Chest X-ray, PA view. Patient: 38 years old, sex F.
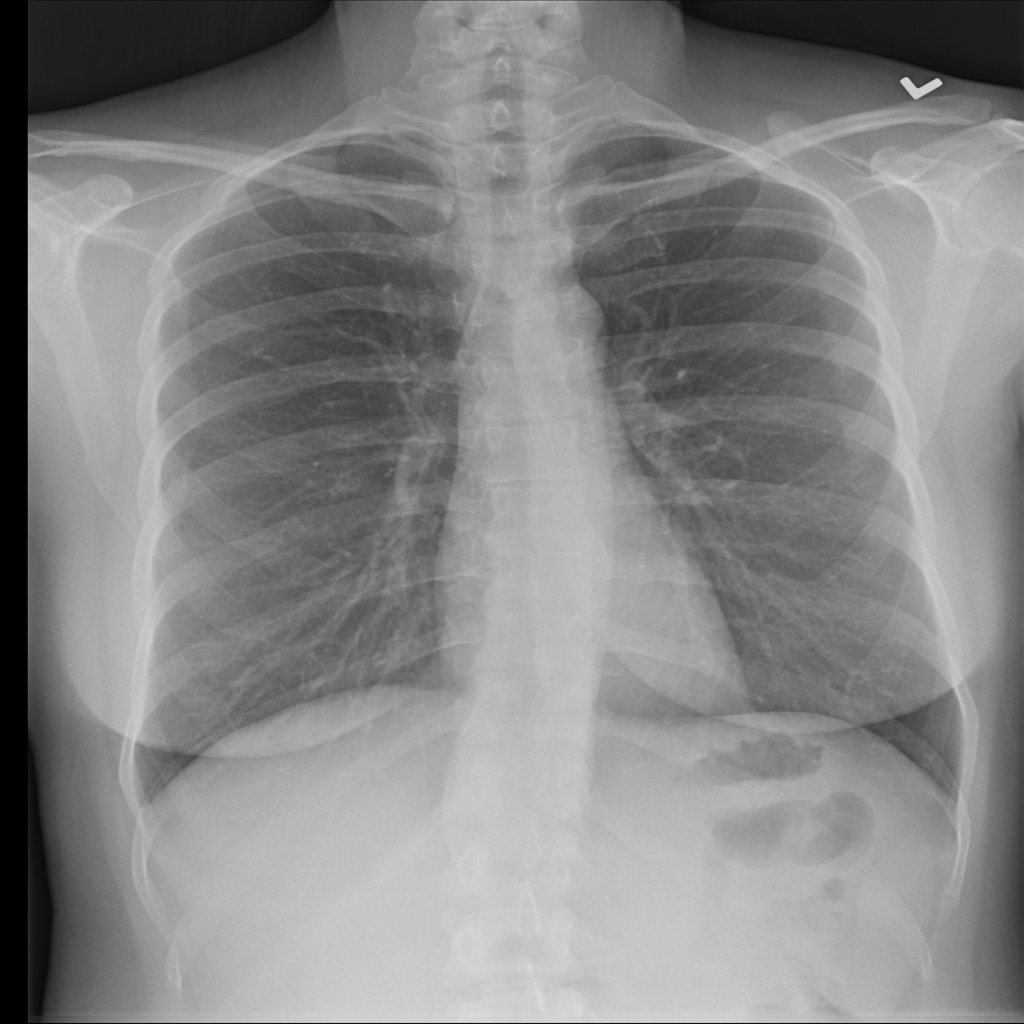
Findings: No Finding